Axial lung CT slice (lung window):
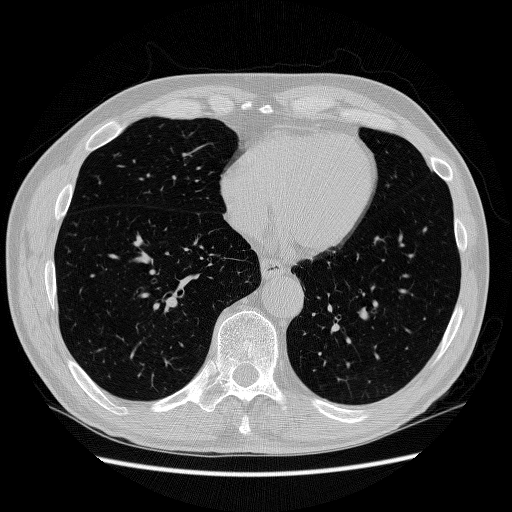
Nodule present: no